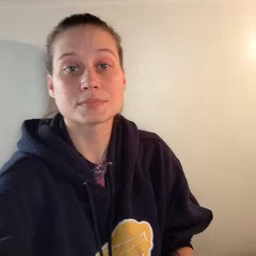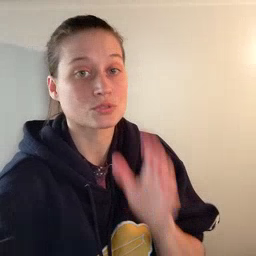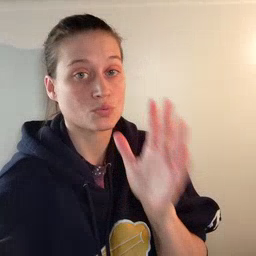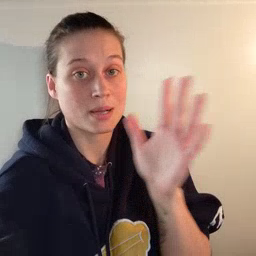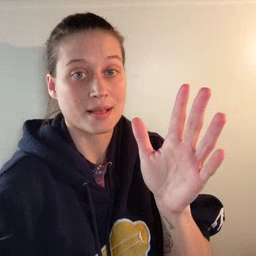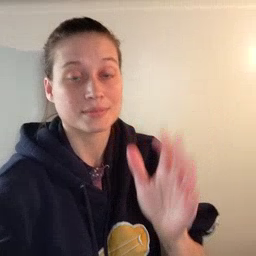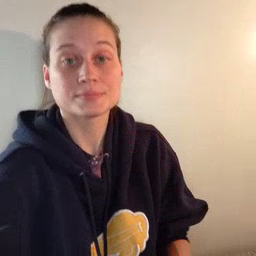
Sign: grandma